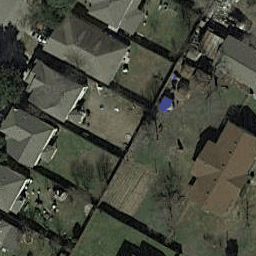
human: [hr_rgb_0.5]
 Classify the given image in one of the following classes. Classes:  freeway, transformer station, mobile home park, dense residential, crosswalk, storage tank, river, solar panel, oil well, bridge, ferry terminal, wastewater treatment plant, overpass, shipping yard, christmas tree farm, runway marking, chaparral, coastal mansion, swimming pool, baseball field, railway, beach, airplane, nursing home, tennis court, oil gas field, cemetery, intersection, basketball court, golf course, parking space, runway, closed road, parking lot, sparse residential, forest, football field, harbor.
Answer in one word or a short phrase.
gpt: dense residential